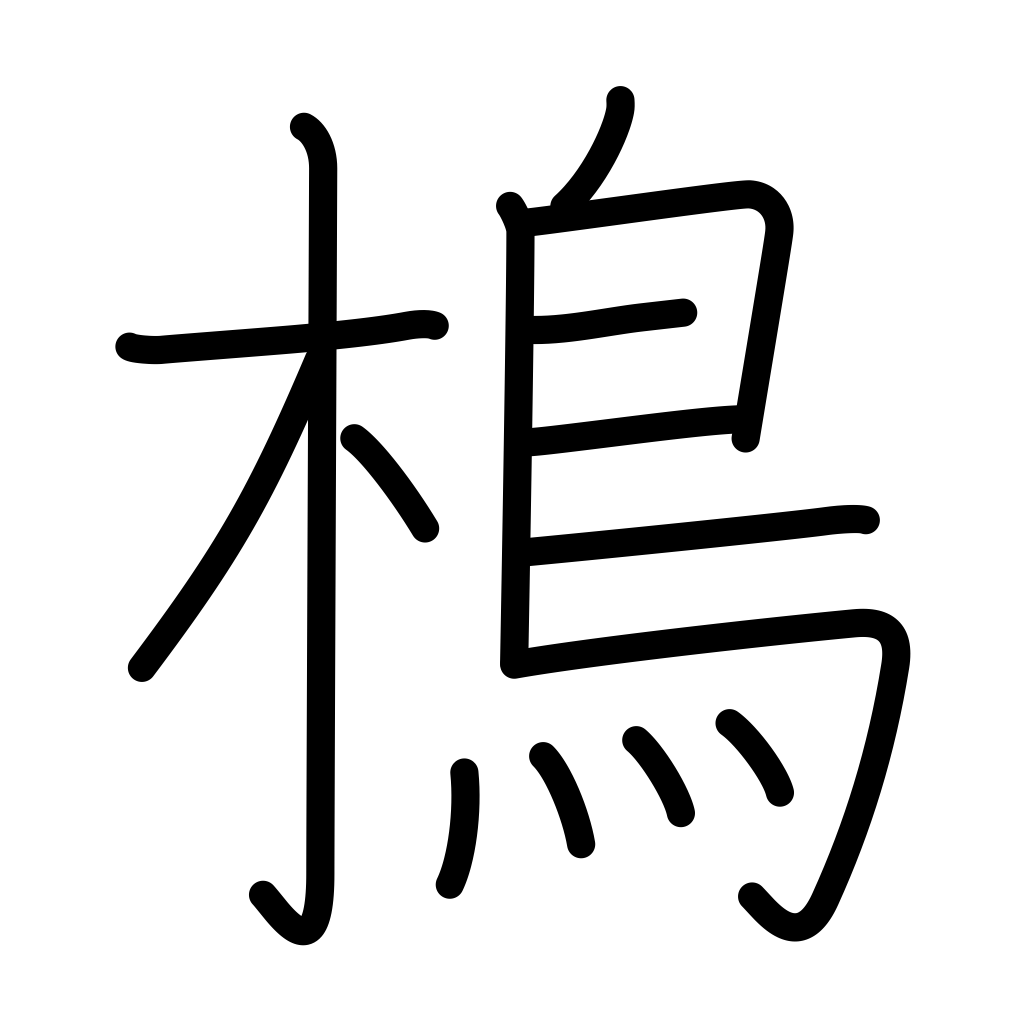
Meaning: type of bird, vine